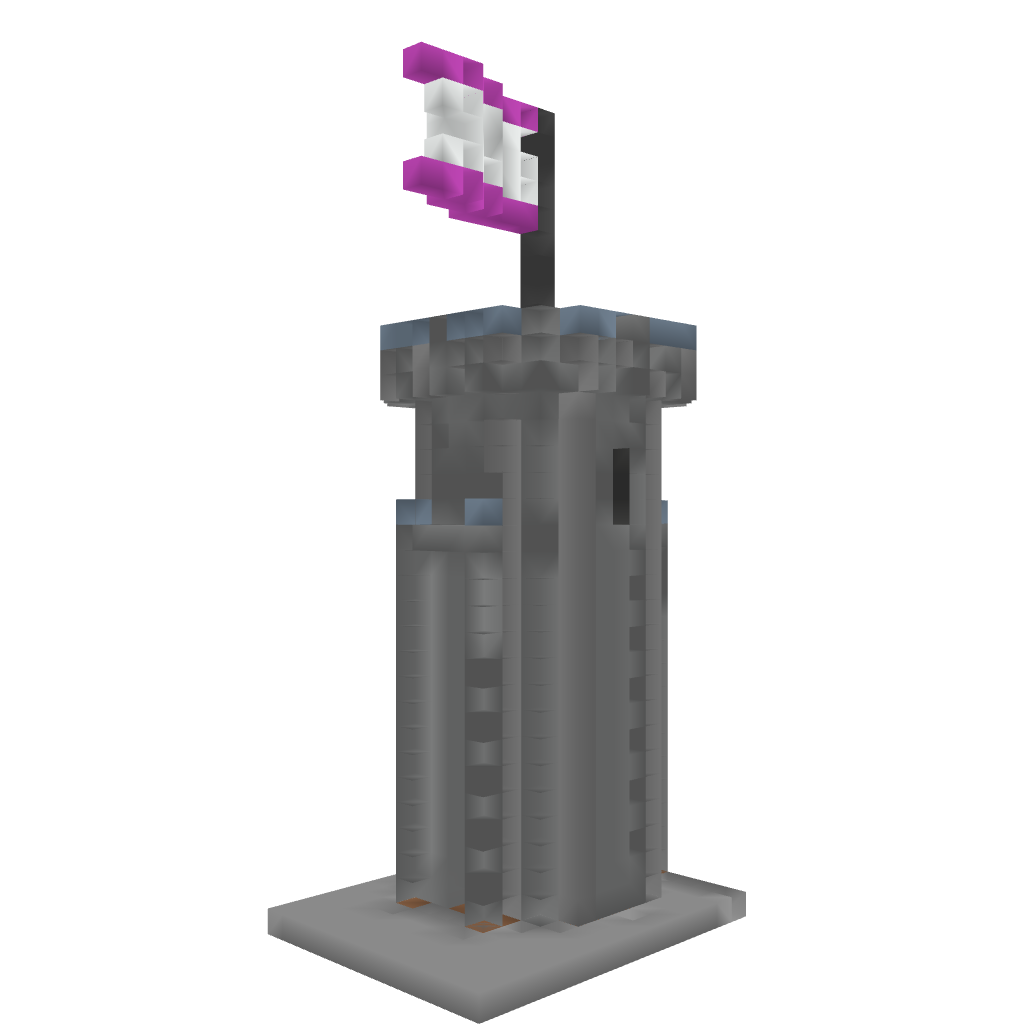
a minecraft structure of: Fort Tower